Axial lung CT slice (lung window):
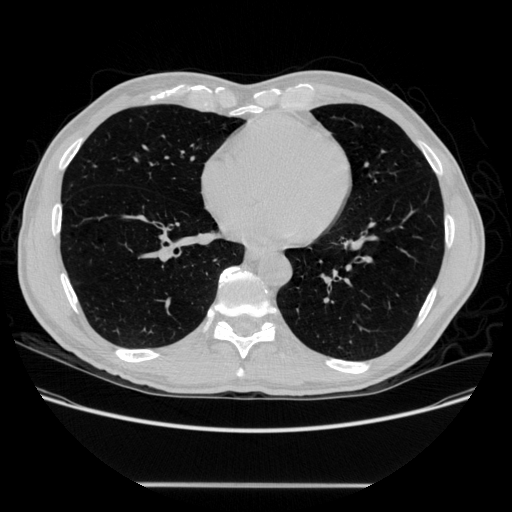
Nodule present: no